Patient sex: F
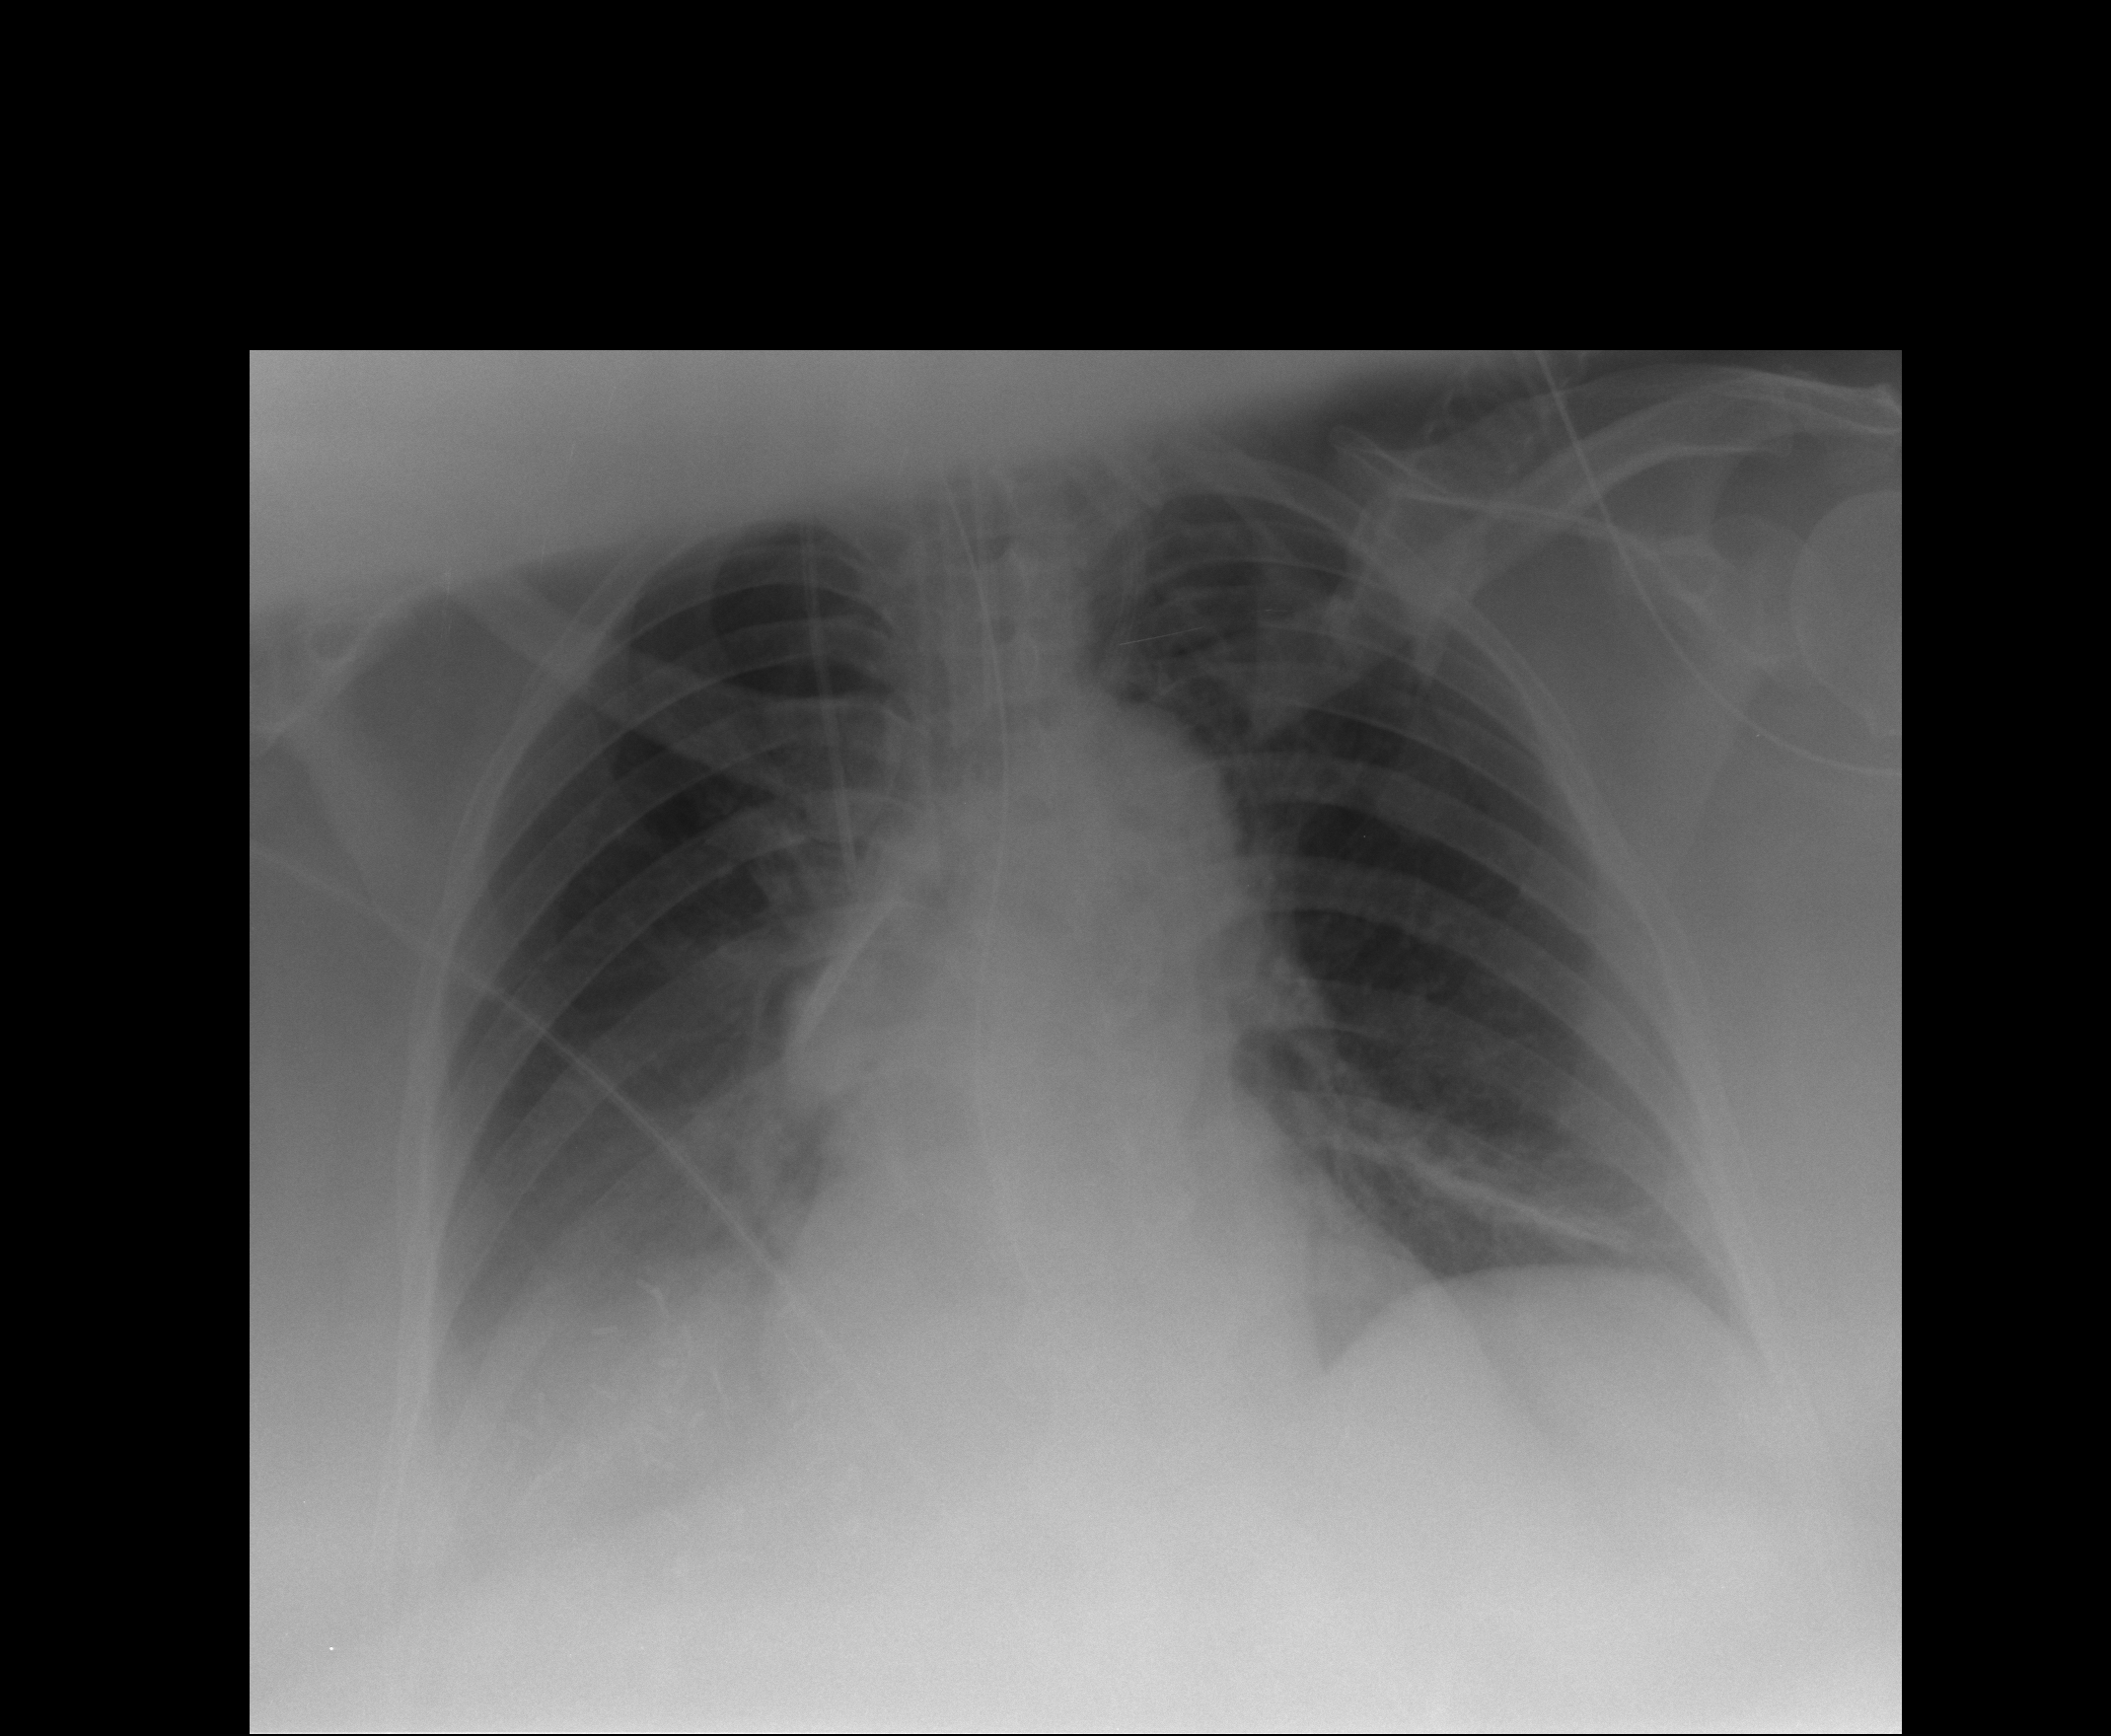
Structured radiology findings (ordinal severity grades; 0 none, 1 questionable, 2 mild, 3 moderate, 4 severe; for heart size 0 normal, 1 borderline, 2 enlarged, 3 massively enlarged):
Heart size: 0
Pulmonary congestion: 2
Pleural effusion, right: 2
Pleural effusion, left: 0
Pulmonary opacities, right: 2
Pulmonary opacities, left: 0
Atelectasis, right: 2
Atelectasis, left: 2